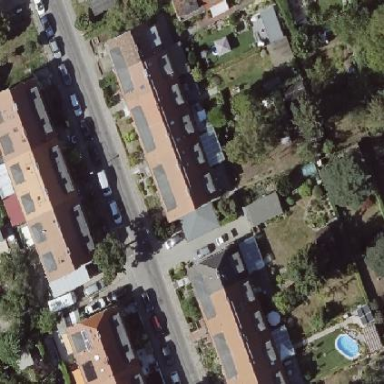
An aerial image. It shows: Terrace building with gabled roof.